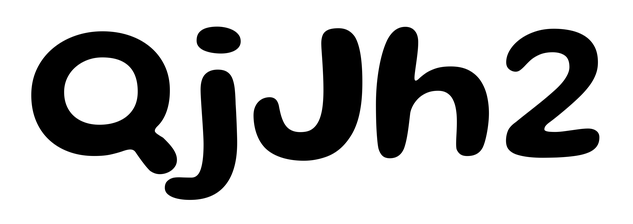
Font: Gluten_Medium